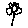
Label: flower